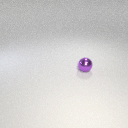
small purple metal sphere